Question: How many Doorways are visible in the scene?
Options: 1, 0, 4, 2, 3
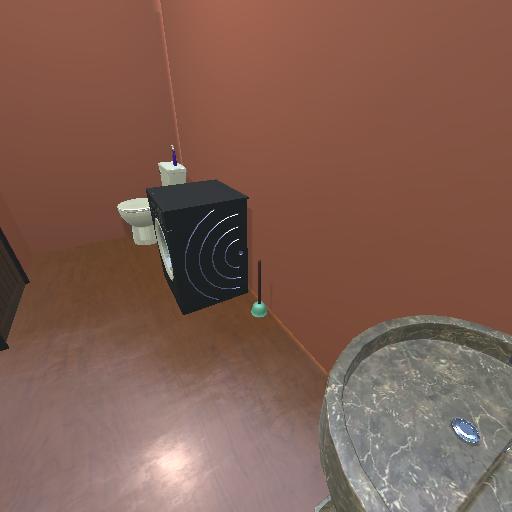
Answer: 1